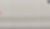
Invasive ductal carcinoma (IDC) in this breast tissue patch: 0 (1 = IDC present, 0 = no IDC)